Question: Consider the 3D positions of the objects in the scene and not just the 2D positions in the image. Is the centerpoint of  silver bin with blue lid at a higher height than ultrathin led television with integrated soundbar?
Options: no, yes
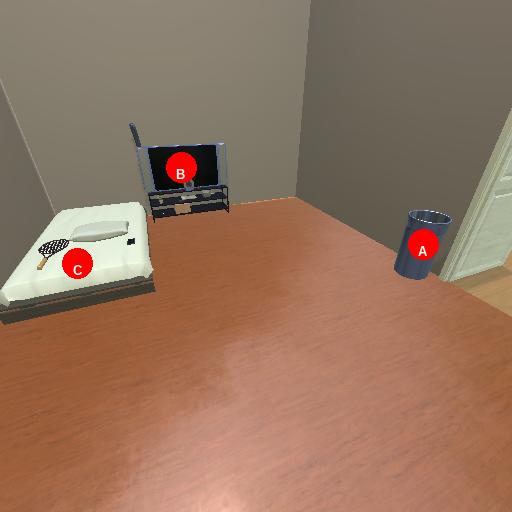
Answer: no